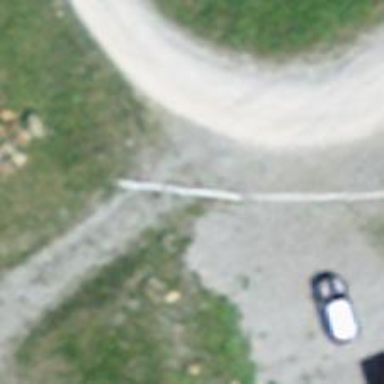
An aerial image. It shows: Service road with unpaved surface.